Chest X-ray. View position: PA
Patient age: 50
Patient sex: F
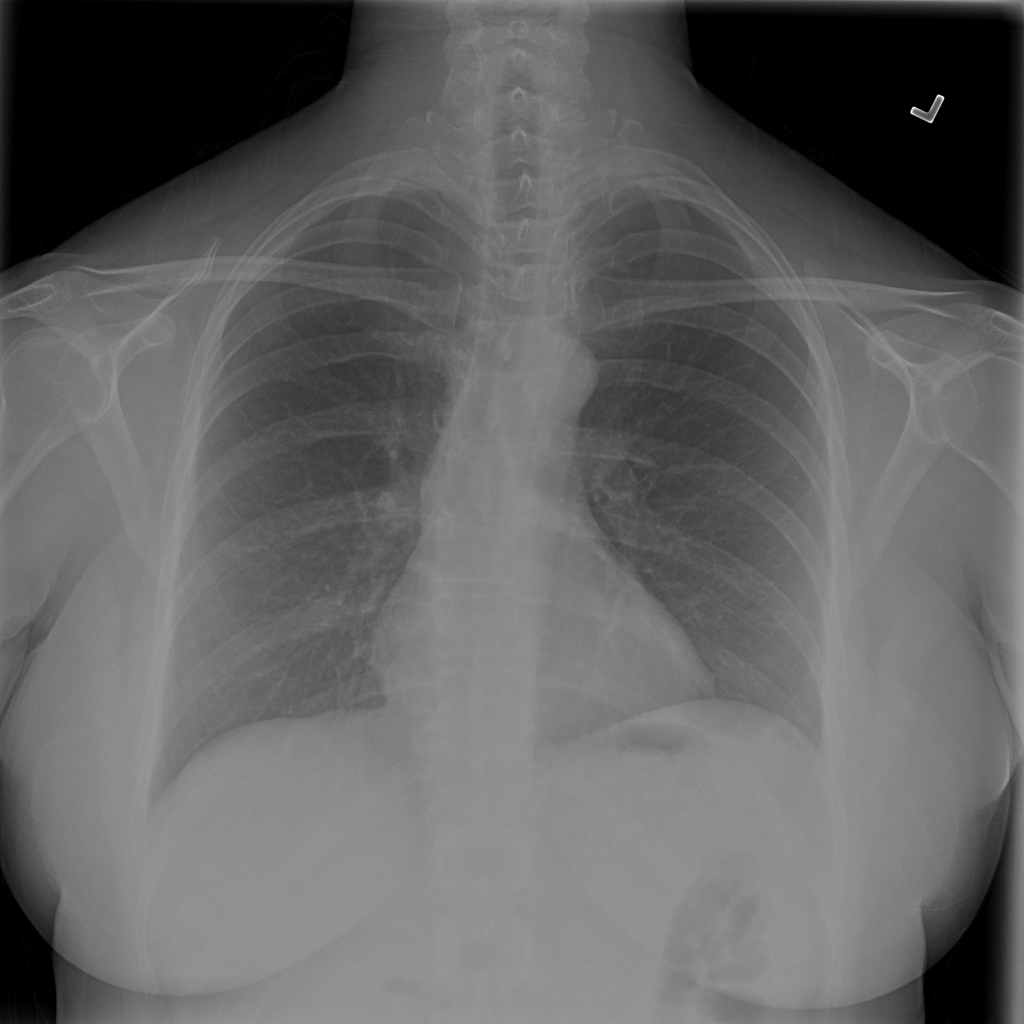
Finding: Pneumothorax